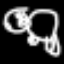
Label: frog